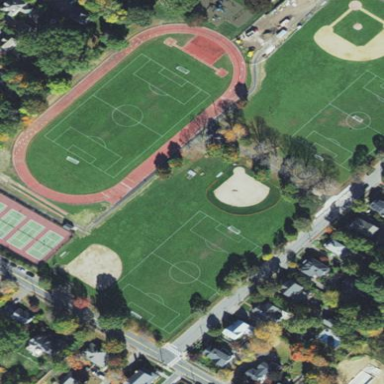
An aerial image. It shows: Soccer pitch designated for leisure and sports activities.